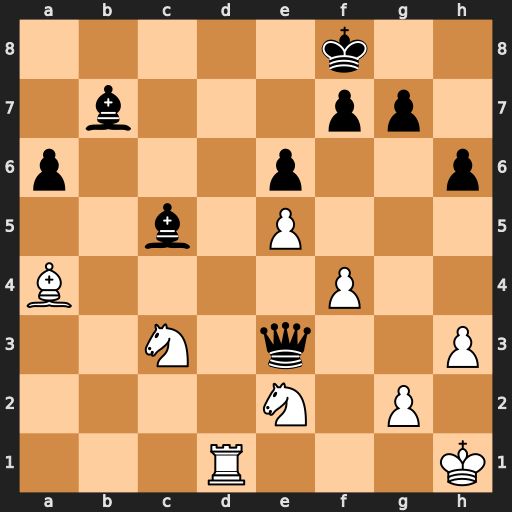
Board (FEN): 5k2/1b3pp1/p3p2p/2b1P3/B4P2/2N1q2P/4N1P1/3R3K
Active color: w
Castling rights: -
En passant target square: -
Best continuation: Rd8+ Ke7 Re8#